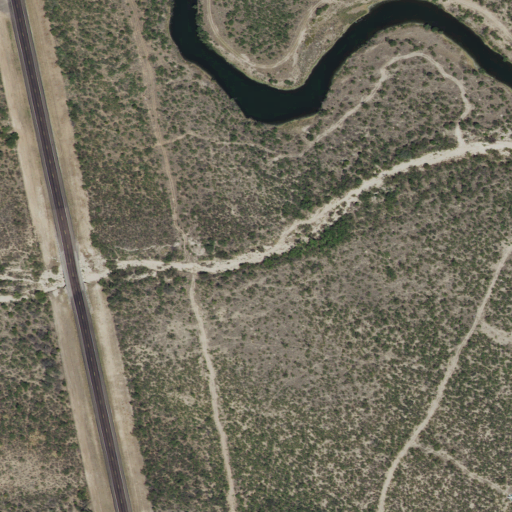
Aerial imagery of valley in Texas named Sixmile Draw containing shrub, woody wetlands, open development, low intensity development, open water, and medium intensity development